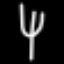
Label: fork